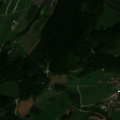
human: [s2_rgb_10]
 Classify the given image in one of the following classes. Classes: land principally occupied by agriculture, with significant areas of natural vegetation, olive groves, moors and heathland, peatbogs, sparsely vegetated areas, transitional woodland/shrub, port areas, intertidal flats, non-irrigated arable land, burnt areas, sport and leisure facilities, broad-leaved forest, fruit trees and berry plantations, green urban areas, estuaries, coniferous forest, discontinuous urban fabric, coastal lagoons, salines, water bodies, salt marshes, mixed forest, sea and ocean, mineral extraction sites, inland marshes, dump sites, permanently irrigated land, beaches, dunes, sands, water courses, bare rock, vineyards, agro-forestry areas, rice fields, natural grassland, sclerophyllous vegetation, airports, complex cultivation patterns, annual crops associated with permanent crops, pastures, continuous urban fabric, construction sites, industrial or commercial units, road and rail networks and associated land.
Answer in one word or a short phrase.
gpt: discontinuous urban fabric, non-irrigated arable land, land principally occupied by agriculture, with significant areas of natural vegetation, broad-leaved forest